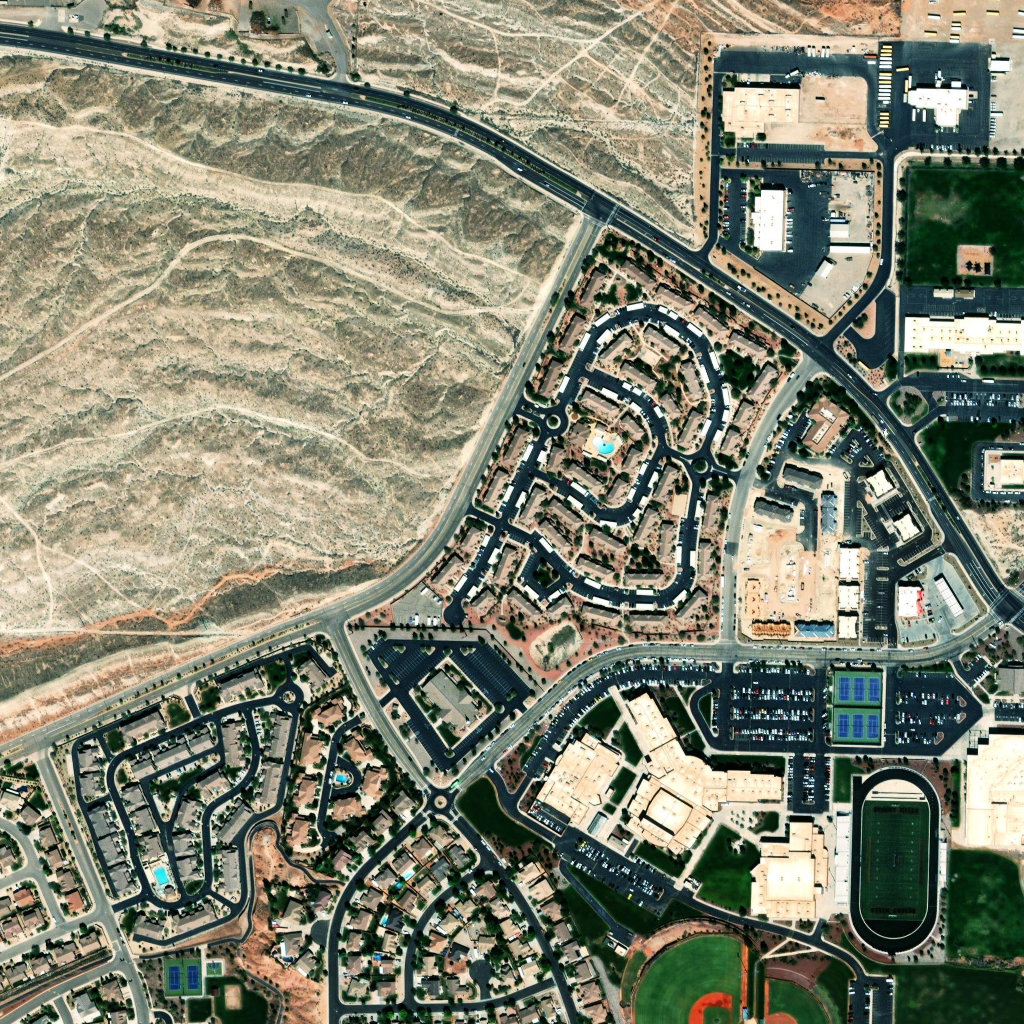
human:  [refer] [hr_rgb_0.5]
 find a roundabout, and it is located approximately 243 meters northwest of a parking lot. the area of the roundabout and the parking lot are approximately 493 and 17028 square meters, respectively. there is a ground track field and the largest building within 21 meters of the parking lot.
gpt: <box>[[52, 39, 55, 43, 0]]</box>

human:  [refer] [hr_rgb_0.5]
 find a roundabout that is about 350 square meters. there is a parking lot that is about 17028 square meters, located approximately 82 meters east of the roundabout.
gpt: <box>[[41, 76, 44, 79, 0]]</box>

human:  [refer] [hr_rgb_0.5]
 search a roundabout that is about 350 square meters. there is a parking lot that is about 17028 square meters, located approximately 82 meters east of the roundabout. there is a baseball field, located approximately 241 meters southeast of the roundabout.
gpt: <box>[[41, 76, 44, 79, 0]]</box>